Question: I have following footer on my website

with this html
'''
<div class="footer_wrapper">
<div class="top">
<div class="footer_menu_block_float">
<h1>Footer section</h1>
<ul>
<li>One</li>
<li>Two</li>
<li>Three</li>
<li>Three</li>
<li>Three</li>
<li>Three</li>
<li>Three</li>
<li>Three</li>
</ul>
</div>
</div>
<div class="clear"></div>
<div class="bottom"></div>
</div>
'''
The height of the 'footer_menu_block_float' is fixed.
'''
.footer_wrapper .top div.footer_menu_block_float {
height: 140px;
float: left;
width: 200px;
margin: 10px 20px 0px 10px;
}
'''
As you can see some text is hidden. Is it possible to continue on the right side when the bottom of the footer is reached? E.g. from three, four would go beside one and five beside two and so on. Any idea how to do that? Maybe I should use divs?
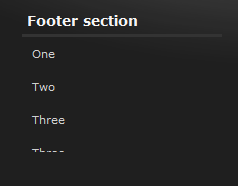
Answer: I just found this solution very useful
'''
<div class="footer_wrapper">
<div class="top">
<div class="footer_menu_block_float">
<h1>Footer section</h1>
<div>One</div>
<div>Two</div>
</div>
</div>
<div class="clear"></div>
<div class="bottom"></div>
</div>
'''
With
'''
.footer_wrapper .top div.footer_menu_block_float div{
float:left;
}
'''